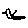
Label: bird